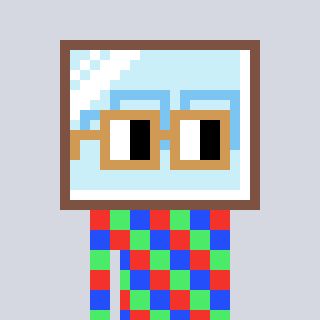
a pixel art character with square brown glasses, a mirror-shaped head and a grayscale-colored body on a cool background